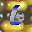
Label: 6